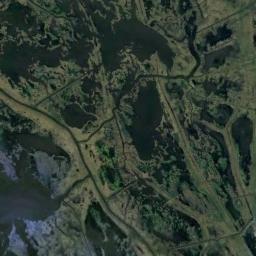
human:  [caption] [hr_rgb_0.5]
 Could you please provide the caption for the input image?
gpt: There are large dark green and light green mixed biophytes on the lake in a wetland .

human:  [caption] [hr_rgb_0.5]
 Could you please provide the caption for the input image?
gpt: There are many different areas of water surrounded by wetlands .

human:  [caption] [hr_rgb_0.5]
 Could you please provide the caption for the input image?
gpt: One third of this wetland is lake .

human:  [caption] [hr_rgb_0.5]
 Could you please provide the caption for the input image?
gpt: The wetland consists of bare land, Green plants and water .

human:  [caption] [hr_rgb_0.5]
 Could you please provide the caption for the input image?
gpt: There are many water areas on the wetland .